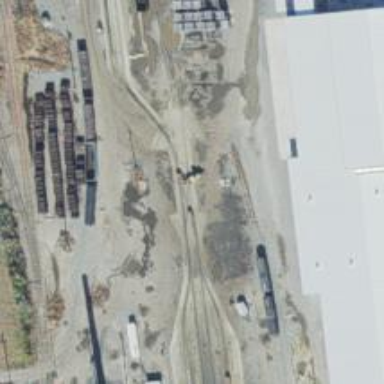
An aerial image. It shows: Narrow gauge railway in service yard.